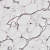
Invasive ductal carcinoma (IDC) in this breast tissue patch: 0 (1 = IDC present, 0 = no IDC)